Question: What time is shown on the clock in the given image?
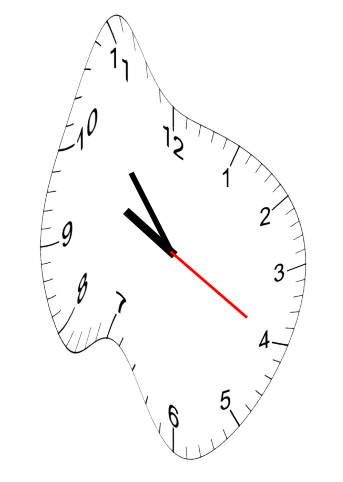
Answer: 09:53:20